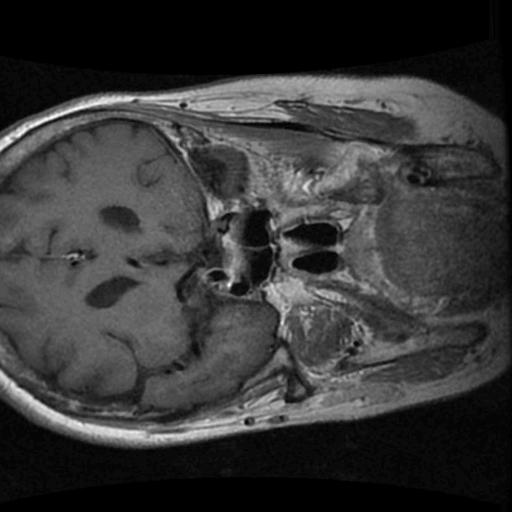
Label: brain_tumor